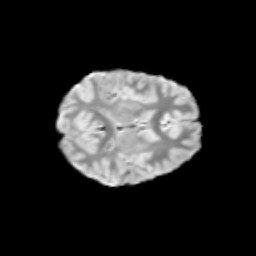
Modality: T2w
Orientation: axial
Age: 9
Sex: female
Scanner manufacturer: siemens
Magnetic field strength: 3 T
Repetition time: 3.8 s
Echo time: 0.07 s